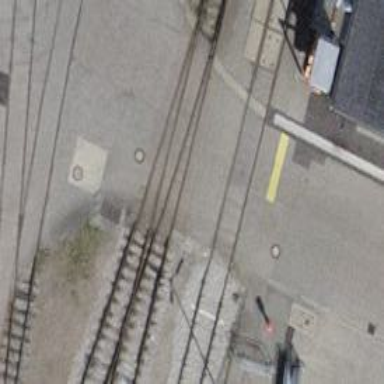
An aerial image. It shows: Railway spur service.